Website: bh-photo
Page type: customer-info-address
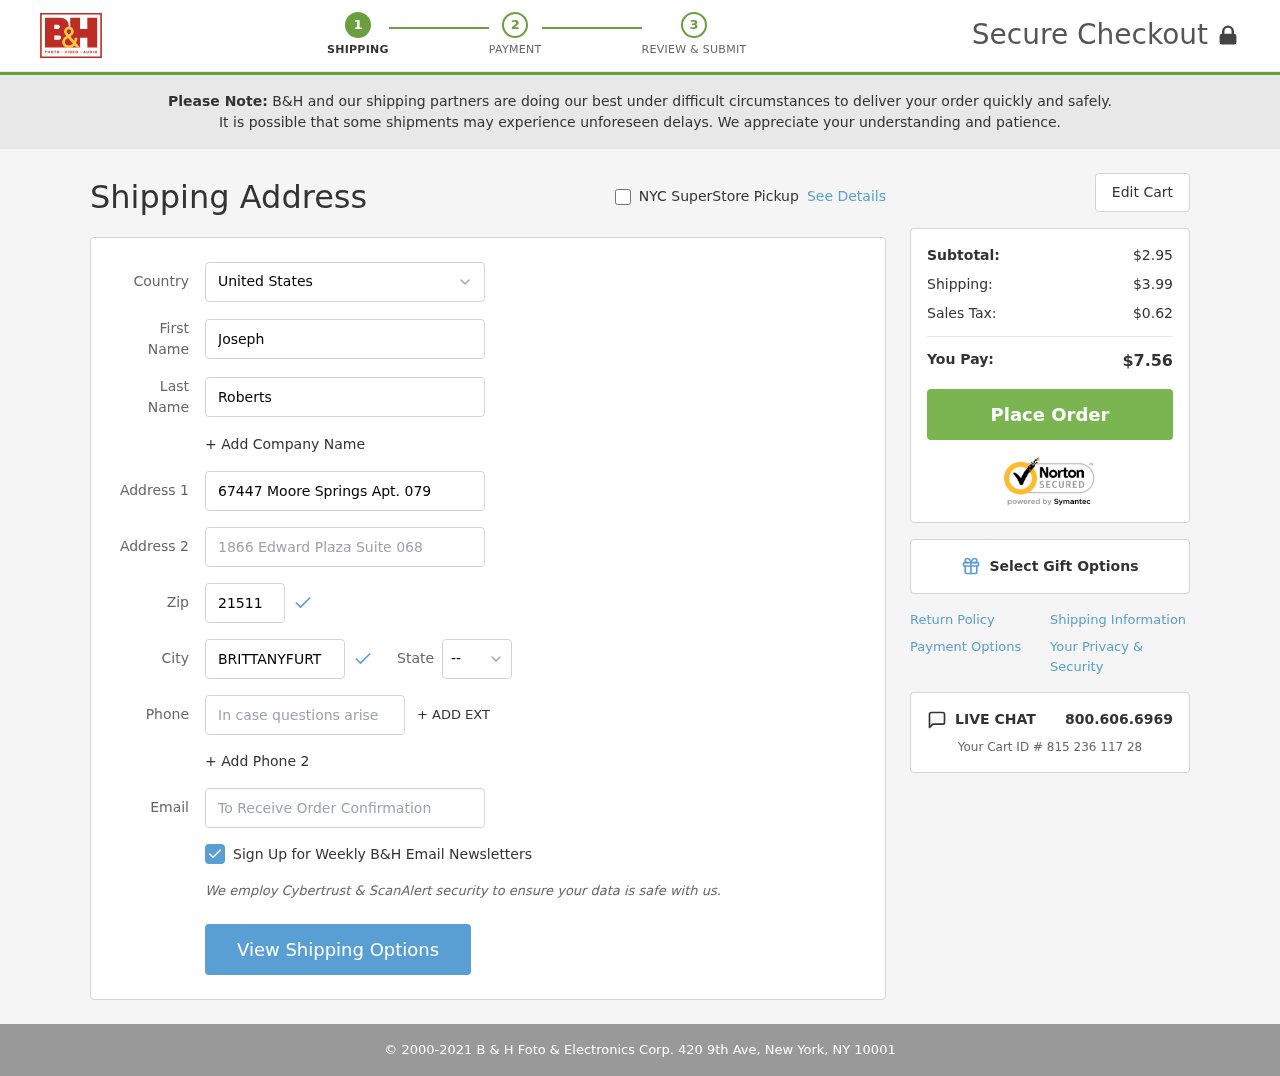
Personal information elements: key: PII_CITY
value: Brittanyfurt
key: PII_COUNTRY
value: United States
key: PII_EMAIL
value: joseph.roberts@yahoo.com
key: PII_FIRSTNAME
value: Joseph
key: PII_LASTNAME
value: Roberts
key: PII_PHONE
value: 3496994215
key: PII_POSTCODE
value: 21511
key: PII_STATE_ABBR
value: VI
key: PII_STREET
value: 67447 Moore Springs Apt. 079
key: PII_STREET2
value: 1866 Edward Plaza Suite 068
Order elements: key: ORDER_SUBTOTAL
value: $2.95
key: ORDER_SHIPPING_COST
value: $3.99
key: ORDER_TAX
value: $0.62
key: ORDER_TOTAL
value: $7.56
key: ORDER_ID
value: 815 236 117 28